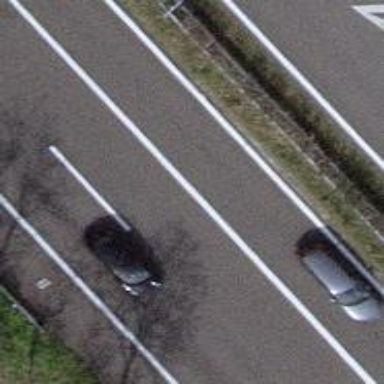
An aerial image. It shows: Motorway junction.